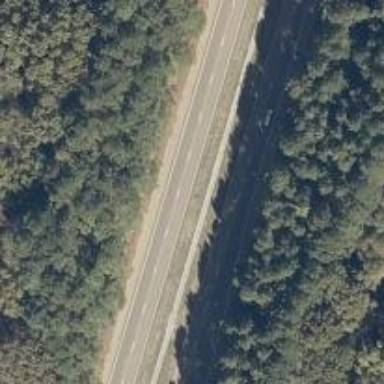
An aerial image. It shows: Motorway.